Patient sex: M
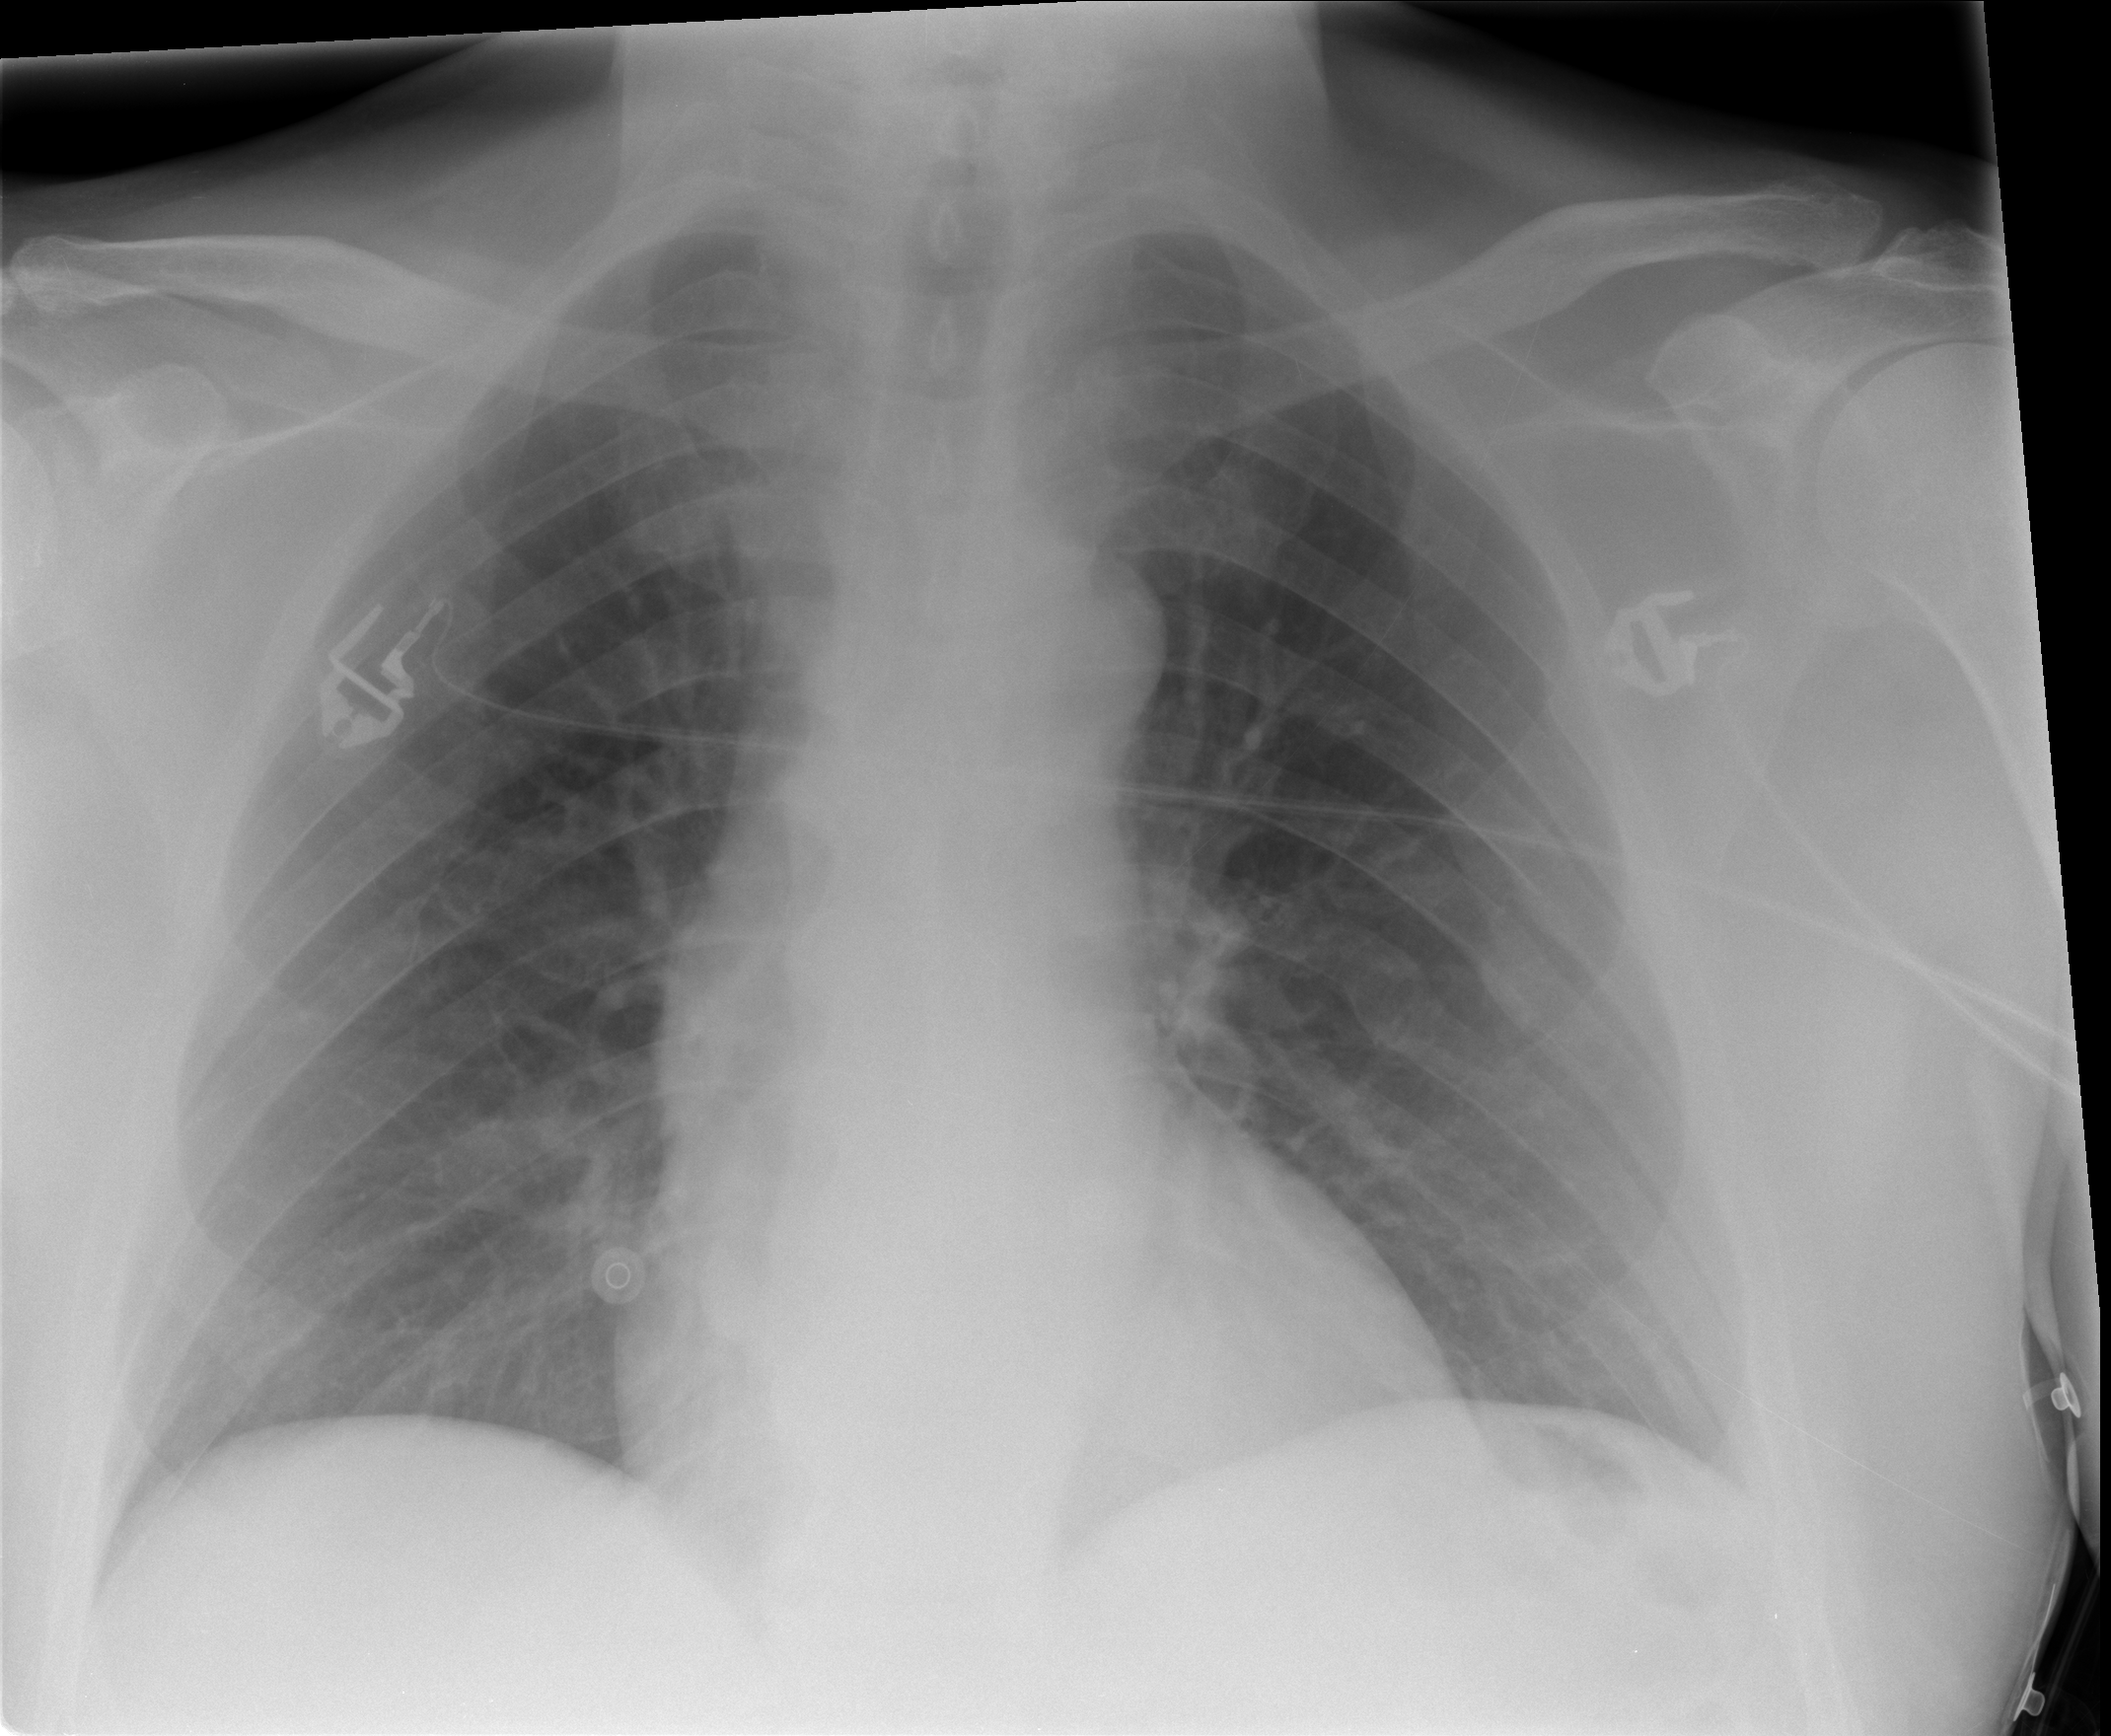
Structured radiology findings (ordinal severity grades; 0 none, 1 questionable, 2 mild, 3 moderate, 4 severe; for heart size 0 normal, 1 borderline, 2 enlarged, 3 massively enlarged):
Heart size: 0
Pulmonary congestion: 1
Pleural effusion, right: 0
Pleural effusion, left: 0
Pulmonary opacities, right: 0
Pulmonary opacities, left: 0
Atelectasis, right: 0
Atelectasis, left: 0